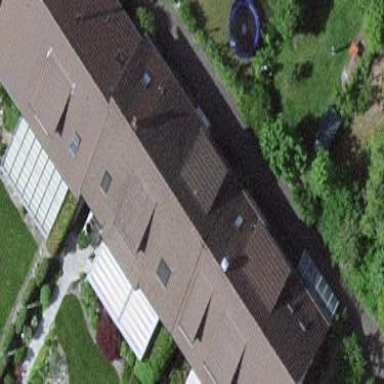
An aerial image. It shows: Terrace-style building with gabled roof.